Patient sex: M
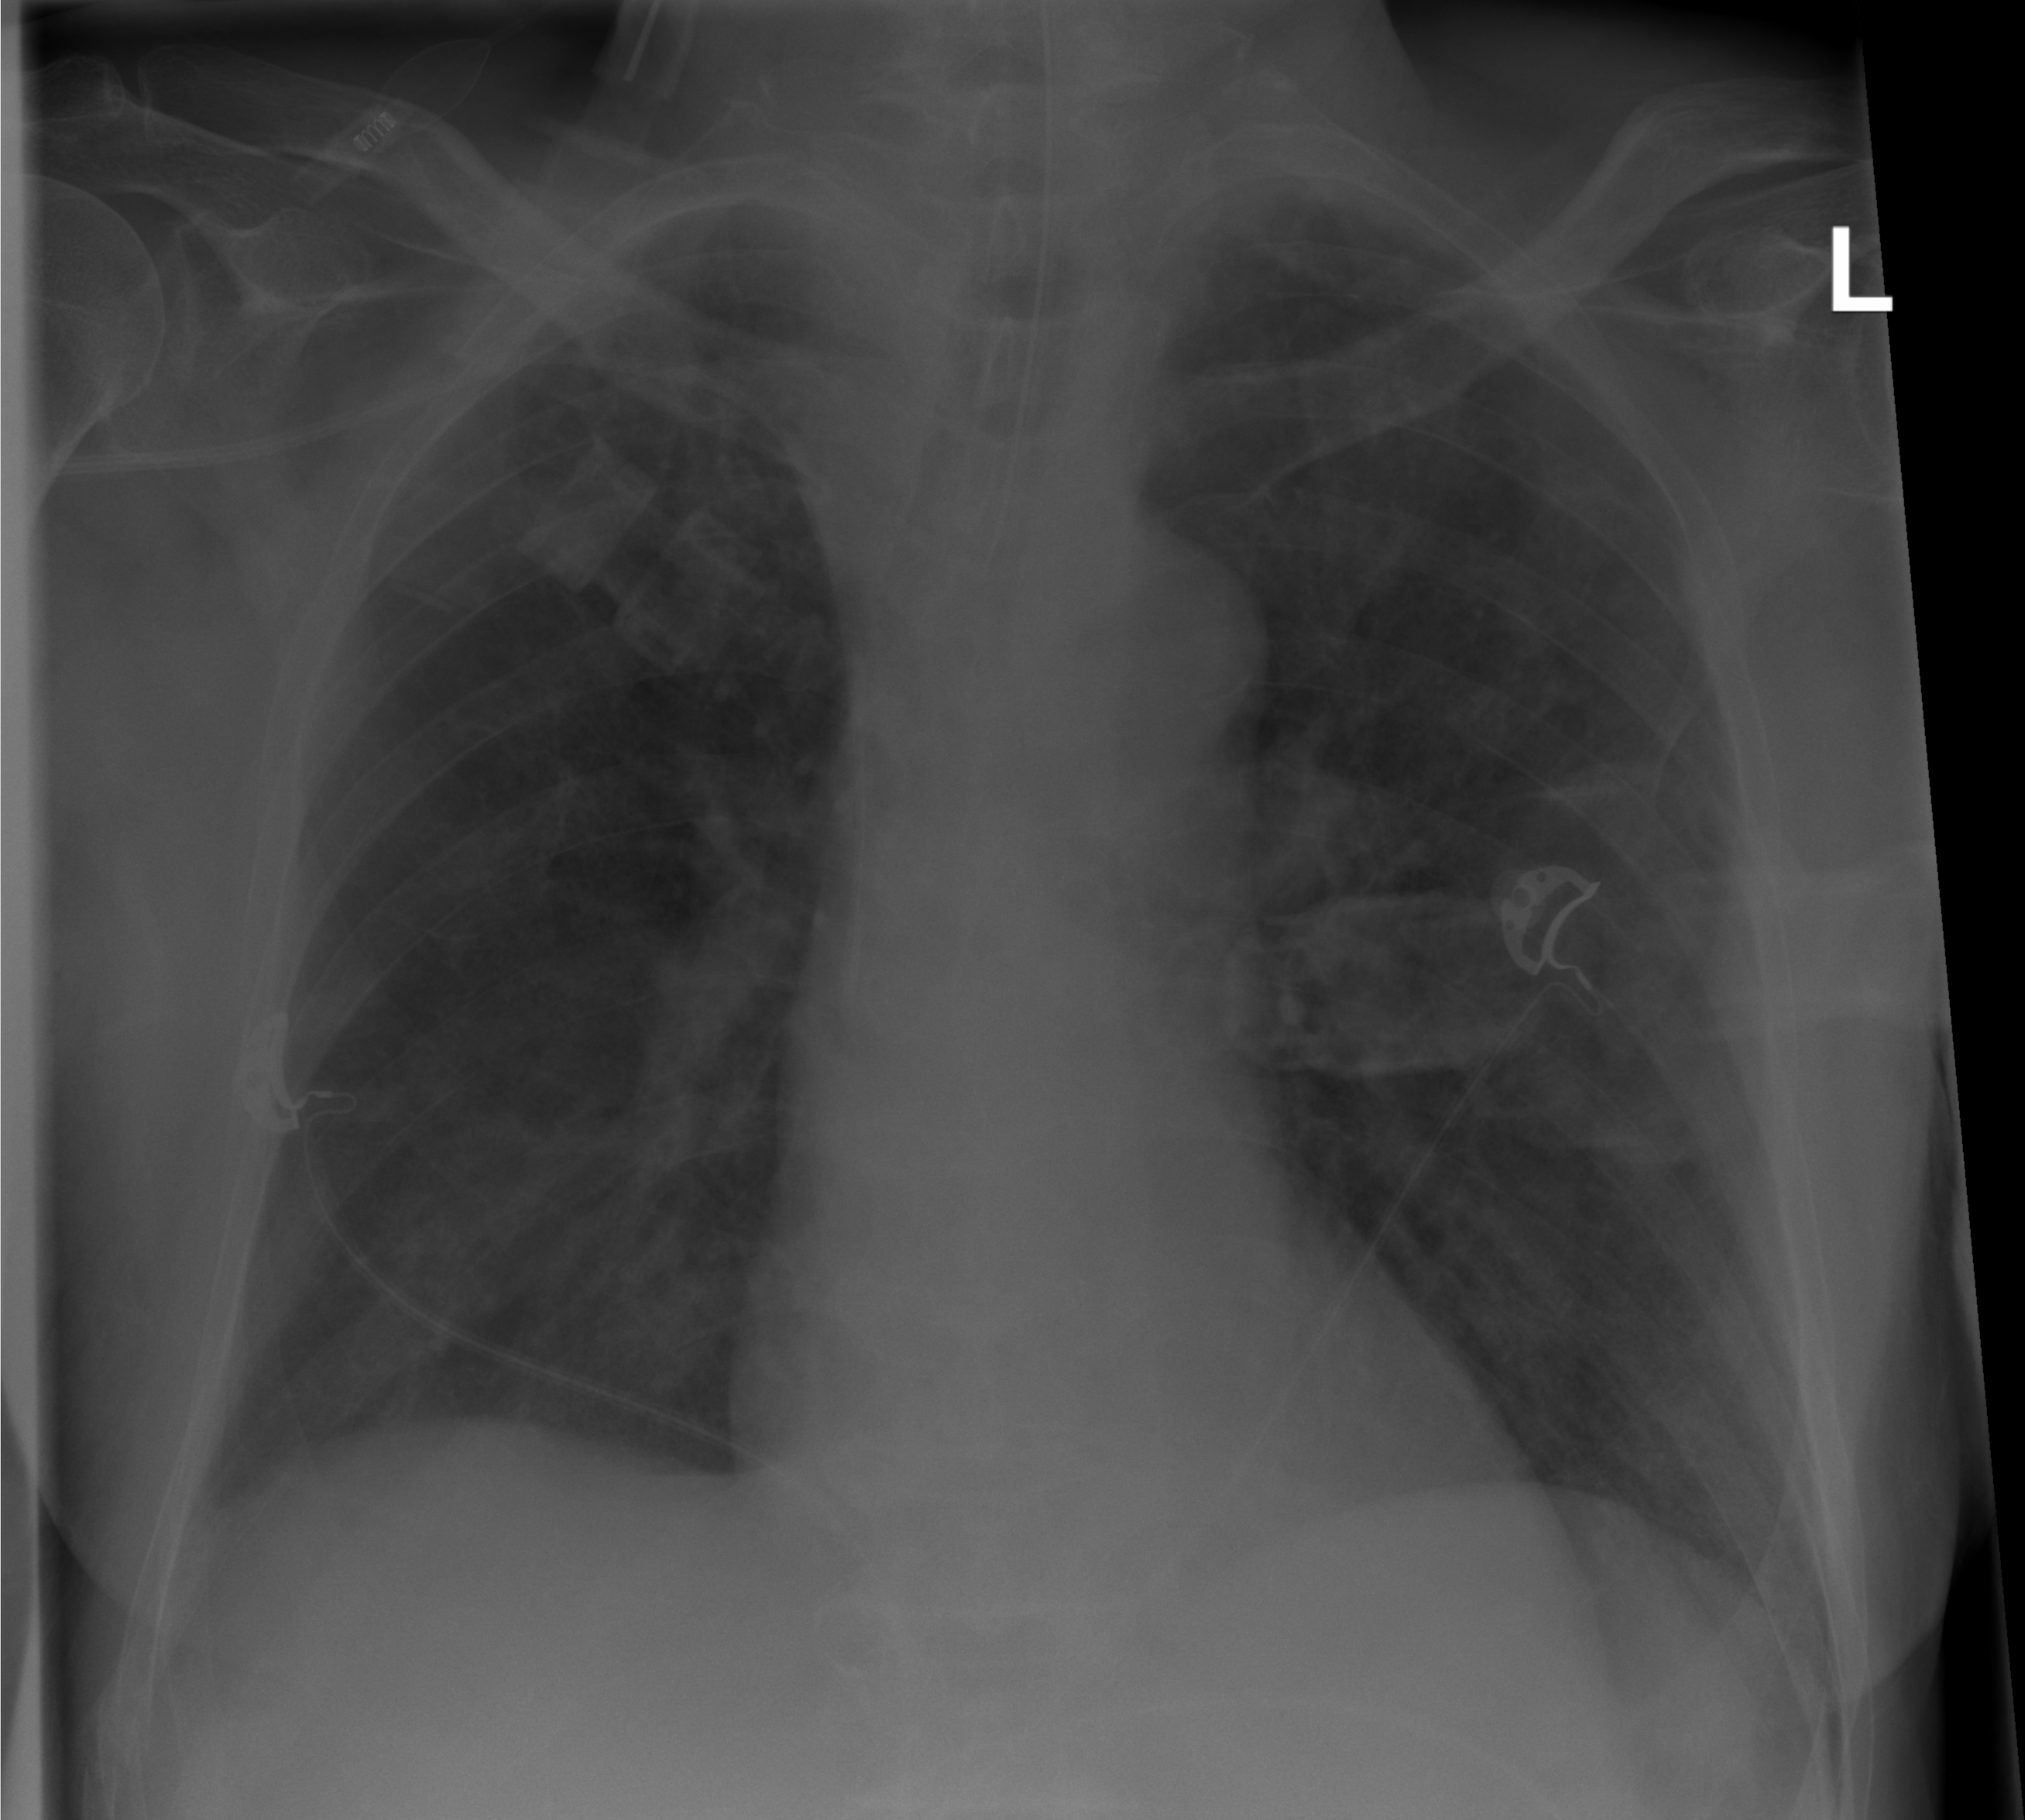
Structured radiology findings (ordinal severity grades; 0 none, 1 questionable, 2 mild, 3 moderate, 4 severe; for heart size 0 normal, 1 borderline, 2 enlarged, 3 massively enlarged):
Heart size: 0
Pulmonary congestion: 2
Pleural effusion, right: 0
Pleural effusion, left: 0
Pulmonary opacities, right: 0
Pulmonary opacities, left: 0
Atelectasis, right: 0
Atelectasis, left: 0